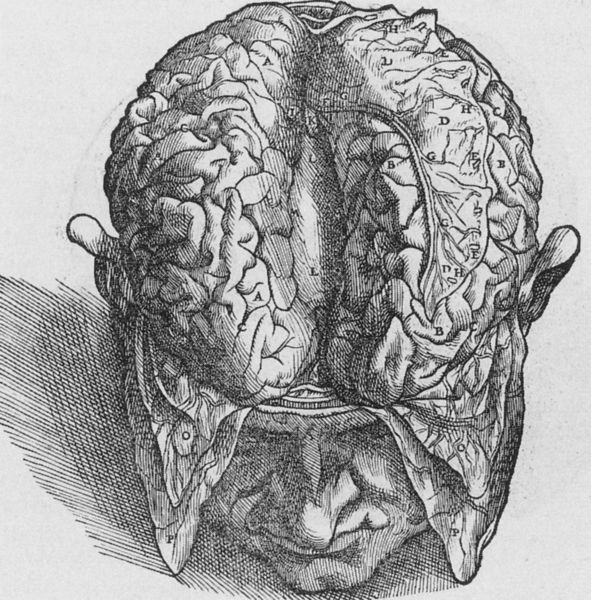
Titel: Anatomiestudie des Gehirns (Afbeelding bij de ontleding van de hersenen)
Künstler: Johann Stephan von Kalkar
Institution: Amsterdam, Universitätsbibliothek
Schlagwörter: haut, kopf, mann, schatten, mund, nase, ohr, schwarz, weiss, zeichnung, anatomie, falten, gesicht, mensch, schädel, auge, kinn, ohren, holzschnitt, studie, gebirge, graphik, rand, detail, lappen, druck, schnitt, schwarz weiss, stich, buchstaben, medizin, armband, kupferstich, areale, hirn, windungen, gehirn, intelligenz, buchstabem, gerhirn, trepenation, hemisphären